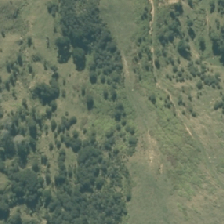
Land cover: high_producing_grassland